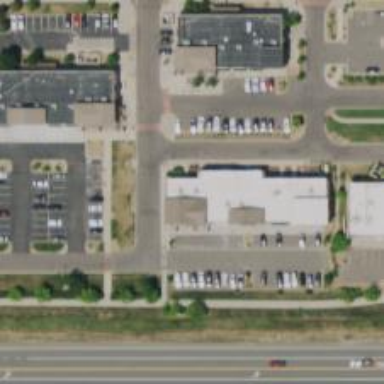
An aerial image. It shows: Veterinary facility.